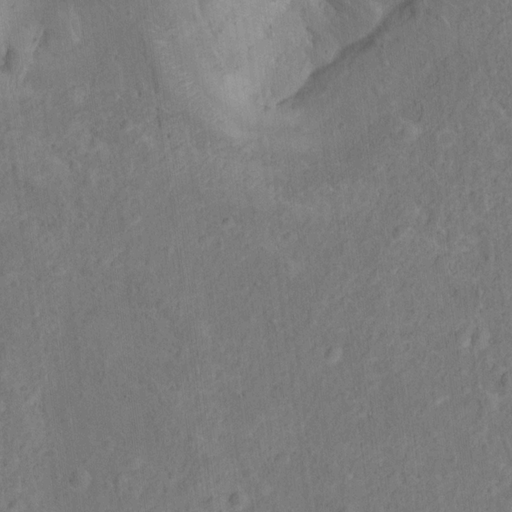
Classes present: Background, Cone